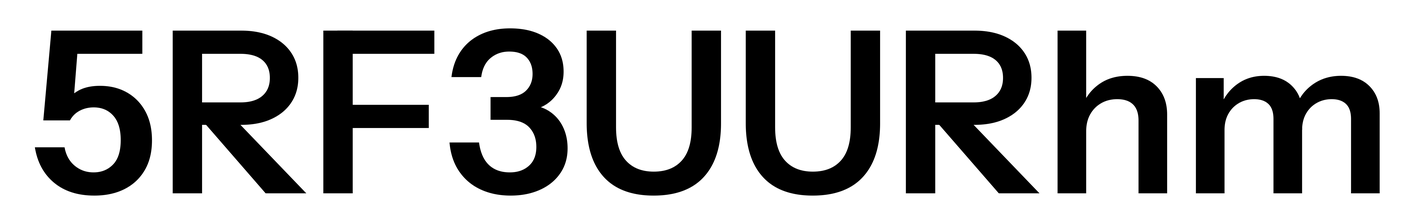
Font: InstrumentSans_SemiBold